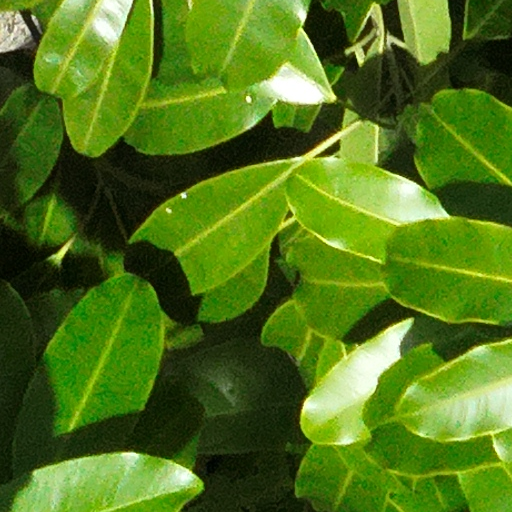
Species: Ocotea leptobotra
GBIF accepted scientific name: Ocotea leptobotra
Crown area (m\u00b2): 115.481